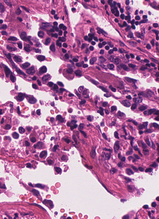
Tumor epithelial tissue: yes
Tumor-associated stroma tissue: yes
Normal tissue: no